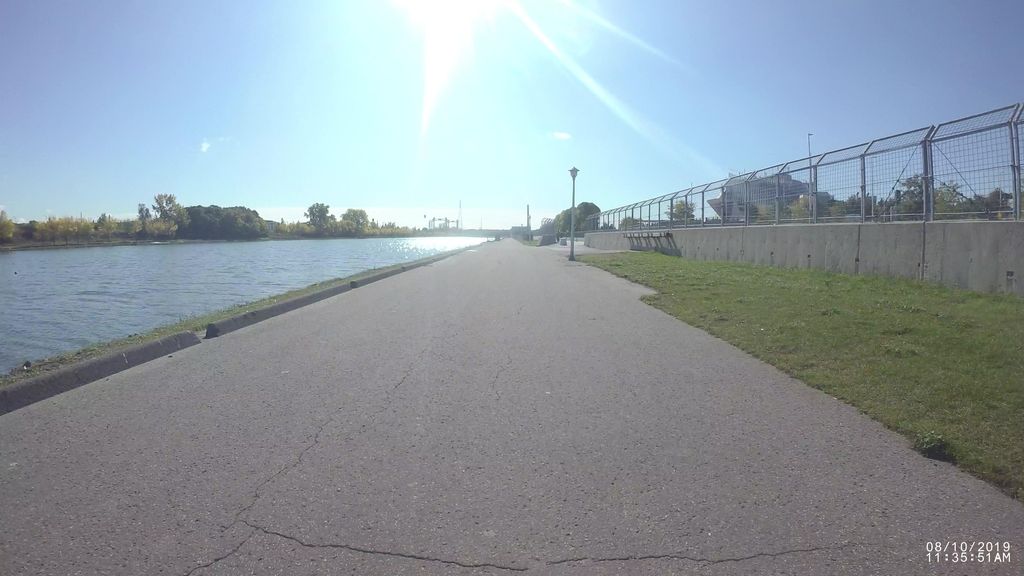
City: montreal